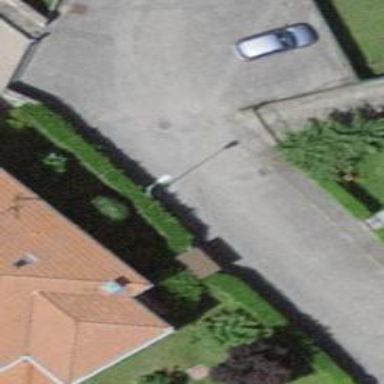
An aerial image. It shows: Living street.